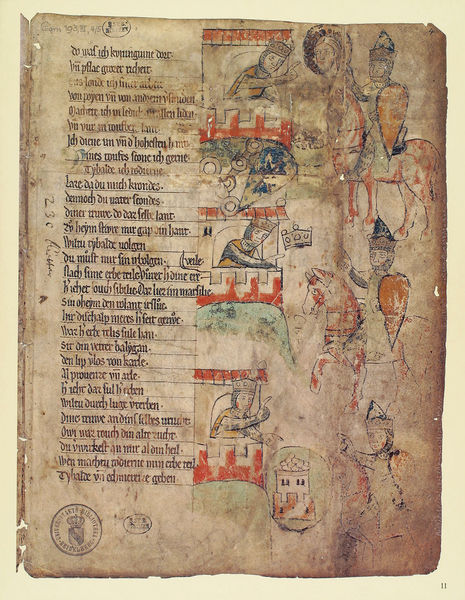
Titel: Willehalm - Handschrift
Künstler: Wolfram von Eschenbach
Standort: Herstellungsort: Quedlinburg (EU - D - Sachsen-Anhalt)
Institution: München, Bayerische Staatsbibliothek
Schlagwörter: berg, grün, frau, männer, dach, gebäude, rot, beige, malerei, blatt, krone, pferd, reiter, turm, ritt, schrift, könig, deutsch, zinnen, schild, buch, burg, seite, illustration, text, soldat, stempel, ritter, tinte, buchseite, flecken, wappen, mittelalter, siegel, handschrift, lied, latein, fehler, werben, buchmalerei, minne, burgfrau